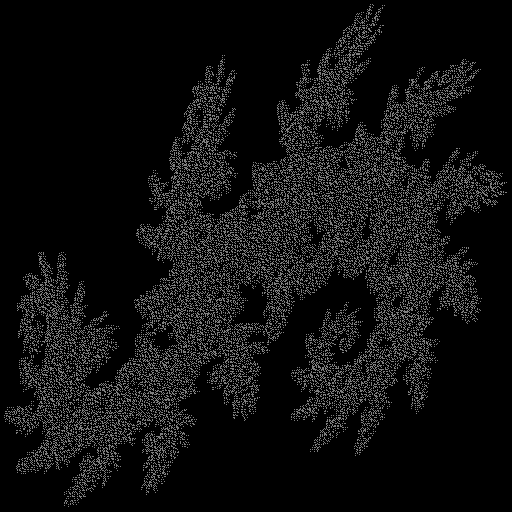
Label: greygoldenrod